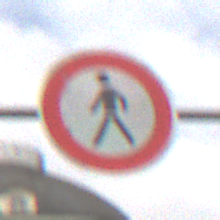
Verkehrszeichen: VerbotFussgaenger
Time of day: MorningAfternoon
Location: Outdoor (Suburban)
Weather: Overcast
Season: NotSpecified
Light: Natural